Field crop: maize
Growth stage: 2
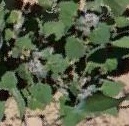
Species: chenopodium